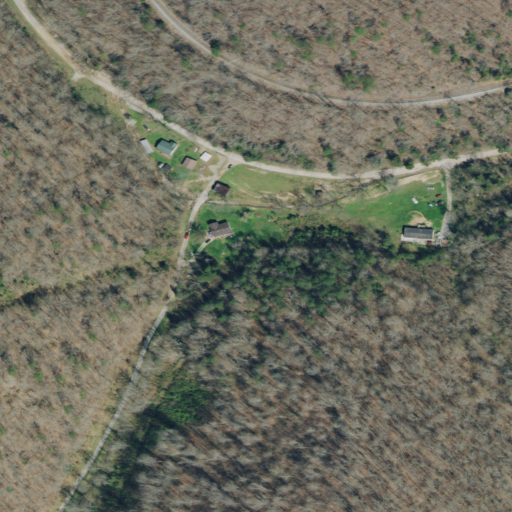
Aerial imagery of valley in Tennessee named Hamlet Hollow containing deciduous forest, open development, mixed forest, low intensity development, and pasture